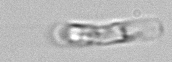
Label: Guinardia_striata